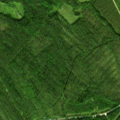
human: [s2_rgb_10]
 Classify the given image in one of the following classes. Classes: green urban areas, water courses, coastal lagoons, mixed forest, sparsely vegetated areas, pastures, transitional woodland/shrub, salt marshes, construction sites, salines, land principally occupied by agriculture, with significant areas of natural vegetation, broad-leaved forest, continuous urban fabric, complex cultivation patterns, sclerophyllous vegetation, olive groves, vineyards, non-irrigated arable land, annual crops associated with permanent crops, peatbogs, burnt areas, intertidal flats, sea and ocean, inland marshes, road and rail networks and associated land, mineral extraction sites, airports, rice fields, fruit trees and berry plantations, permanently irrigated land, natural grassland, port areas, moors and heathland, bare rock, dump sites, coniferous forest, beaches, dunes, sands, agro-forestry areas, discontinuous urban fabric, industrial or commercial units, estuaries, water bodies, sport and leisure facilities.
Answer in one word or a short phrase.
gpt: coniferous forest, mixed forest